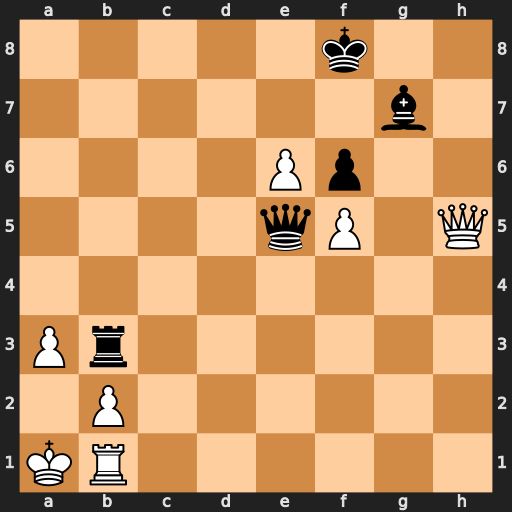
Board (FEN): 5k2/6b1/4Pp2/4qP1Q/8/Pr6/1P6/KR6
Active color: w
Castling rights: -
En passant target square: -
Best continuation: Qf7#